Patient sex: M
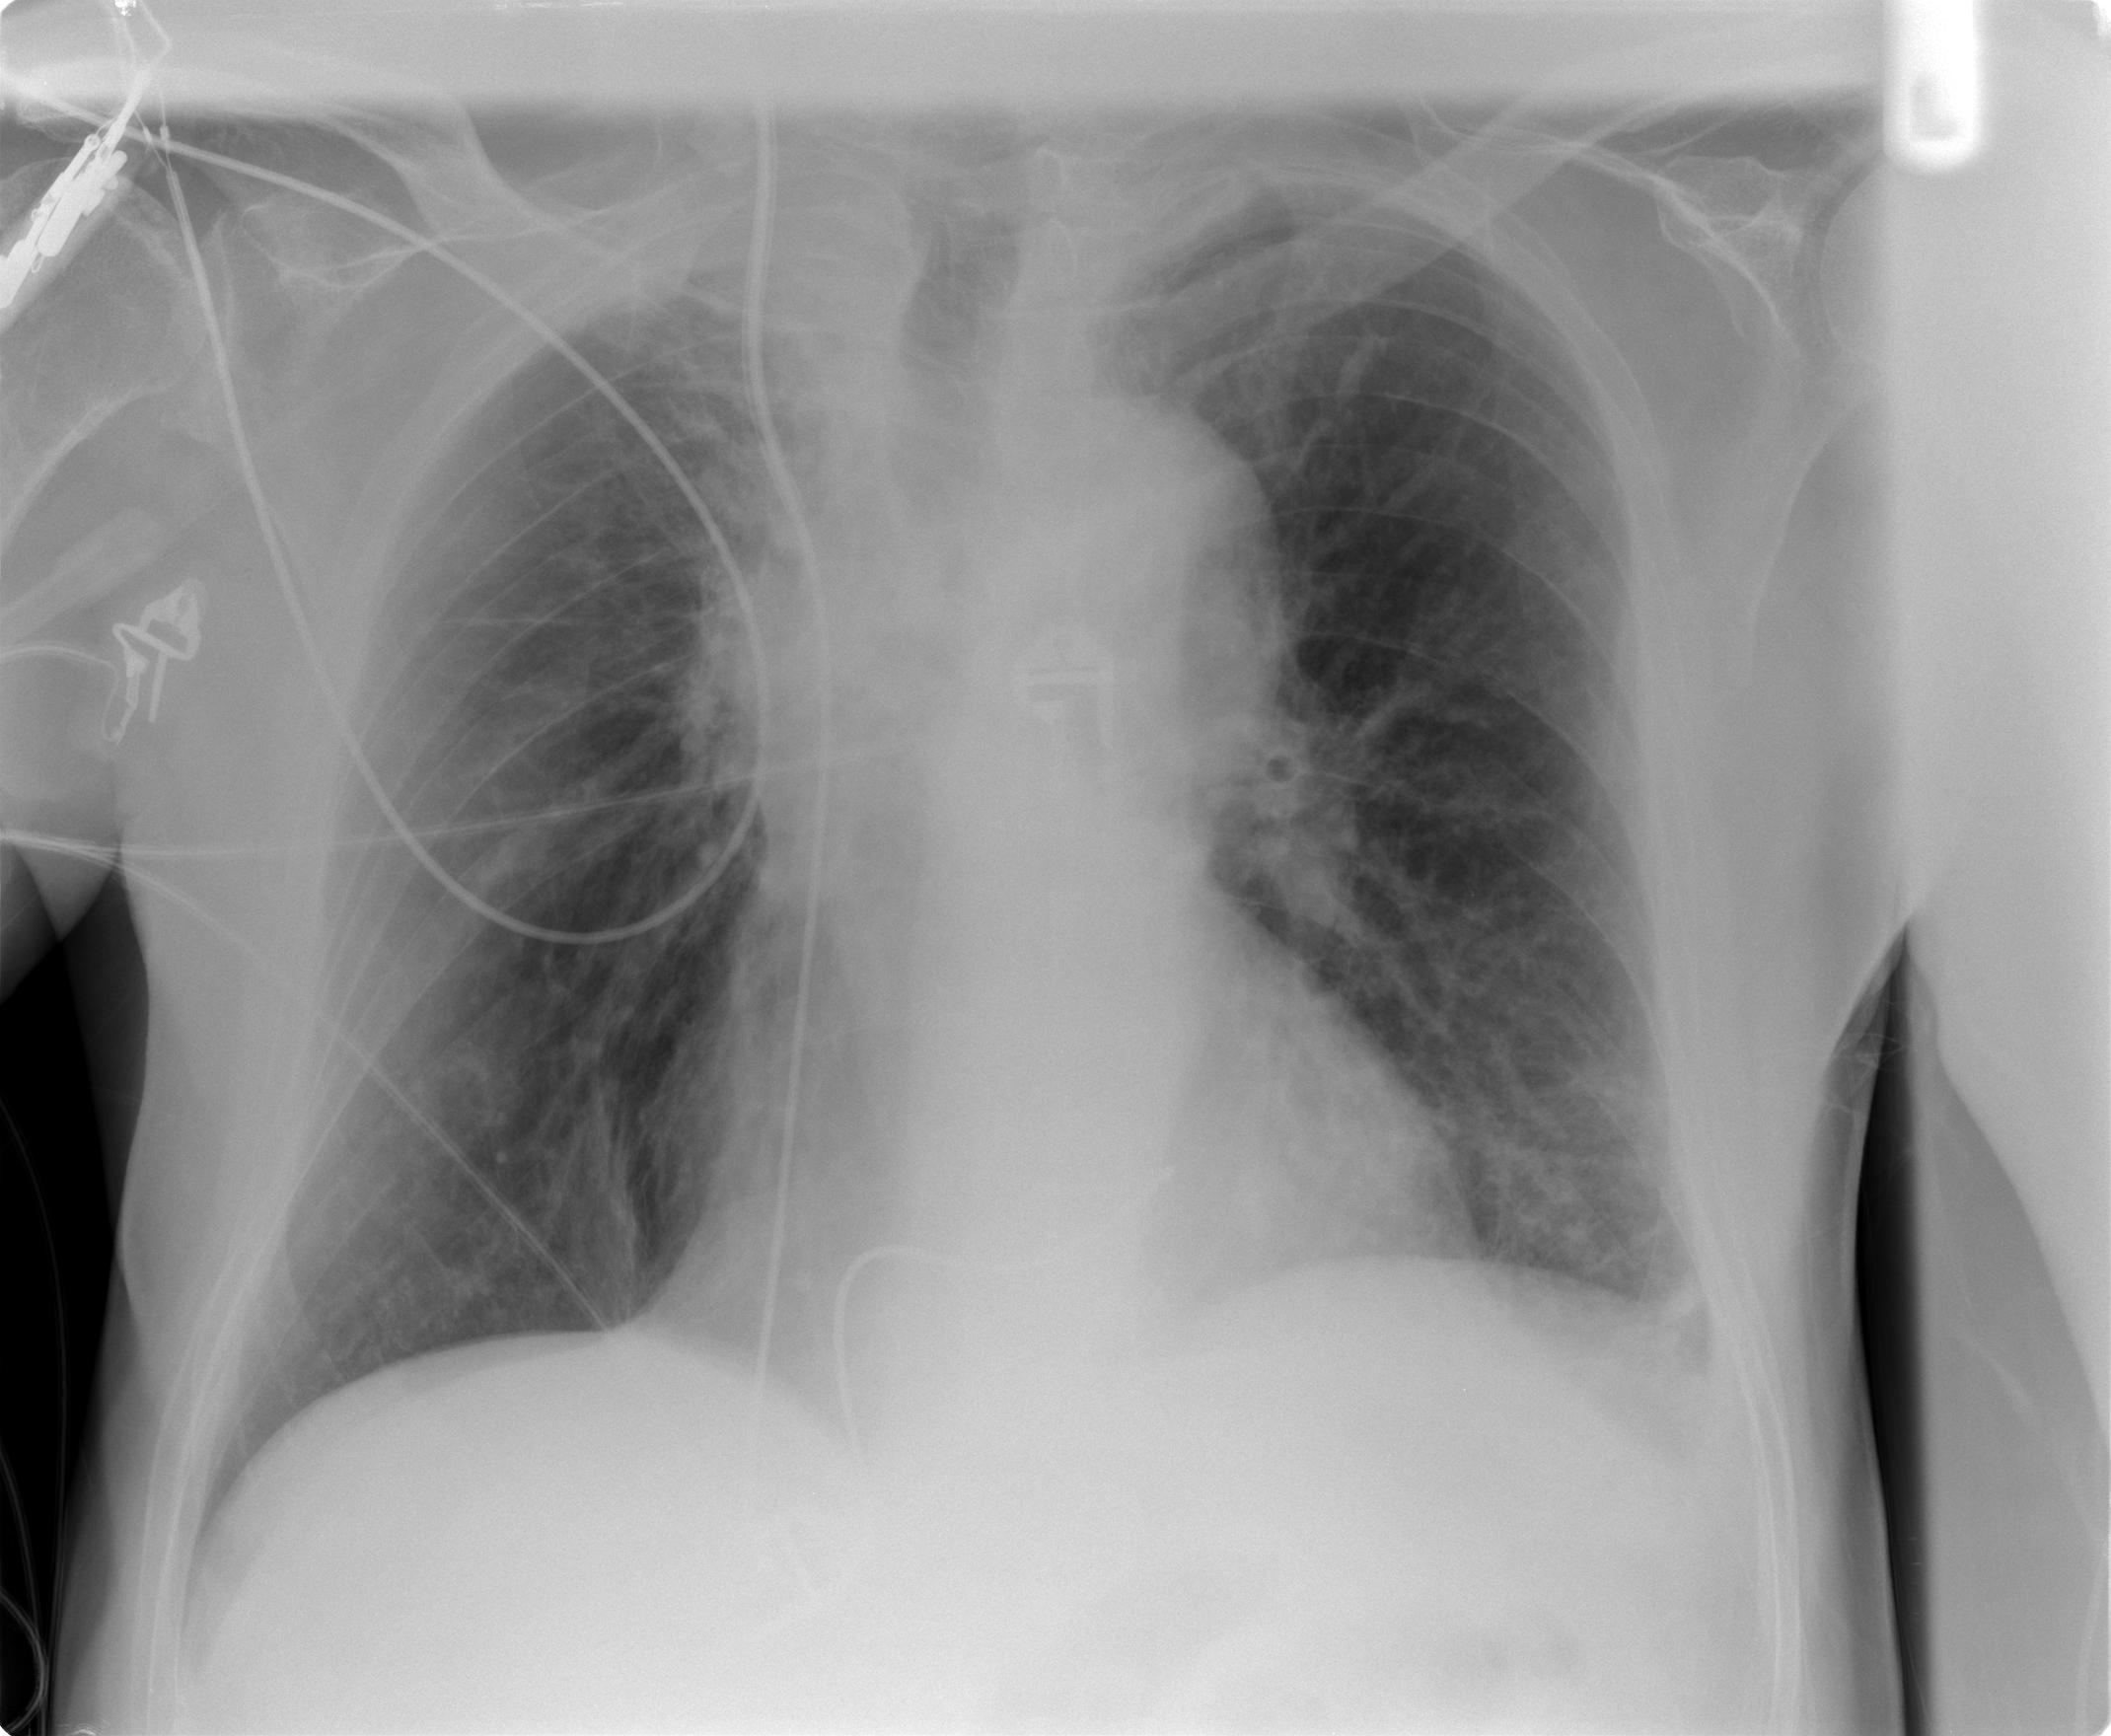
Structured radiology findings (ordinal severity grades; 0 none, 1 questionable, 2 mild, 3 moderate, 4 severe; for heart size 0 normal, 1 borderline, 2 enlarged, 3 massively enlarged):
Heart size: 0
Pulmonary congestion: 2
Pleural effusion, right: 0
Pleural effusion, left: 2
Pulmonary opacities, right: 0
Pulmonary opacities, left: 0
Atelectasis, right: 0
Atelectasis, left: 1